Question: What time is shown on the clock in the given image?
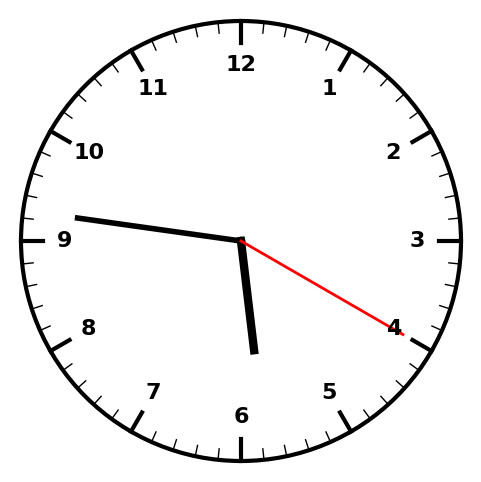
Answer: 05:46:20